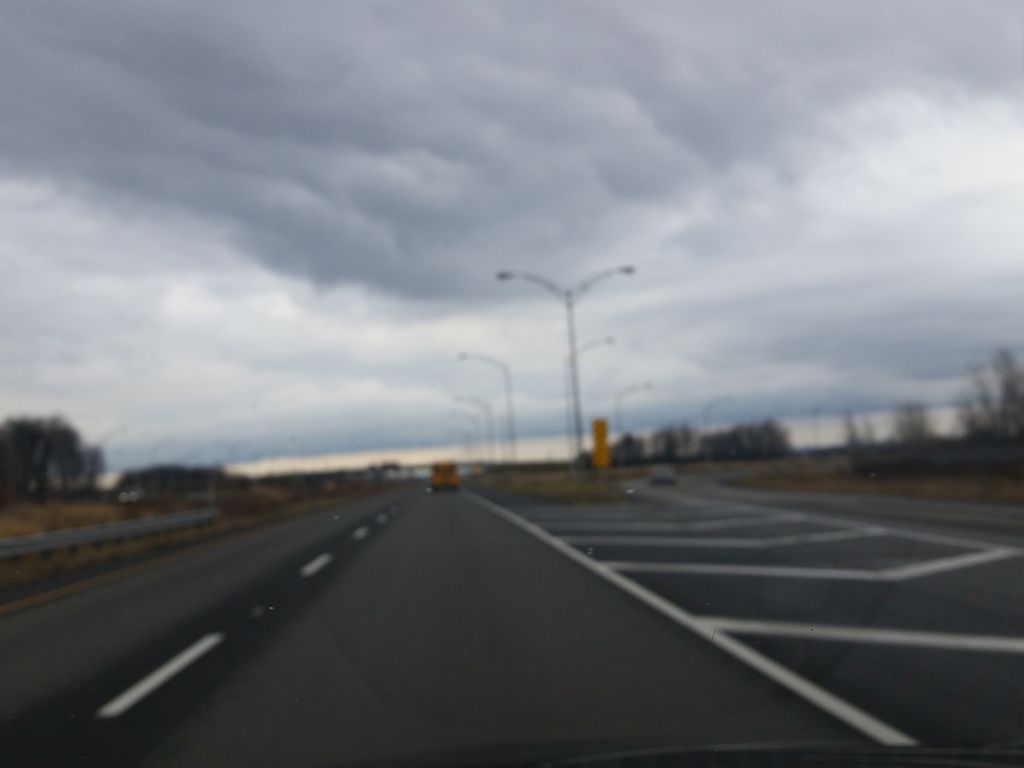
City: quebec_city